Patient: sex F, age 89
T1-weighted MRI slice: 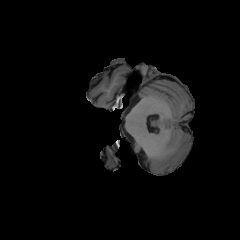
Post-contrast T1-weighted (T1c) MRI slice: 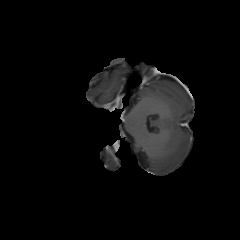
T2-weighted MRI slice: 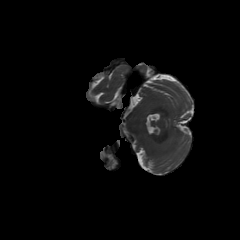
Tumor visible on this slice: no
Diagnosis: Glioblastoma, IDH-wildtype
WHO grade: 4